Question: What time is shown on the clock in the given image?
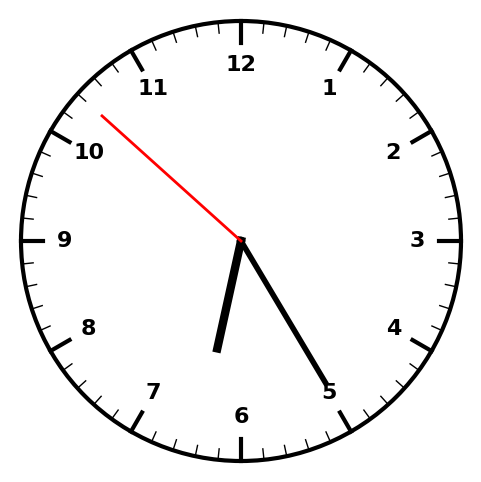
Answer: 06:24:52